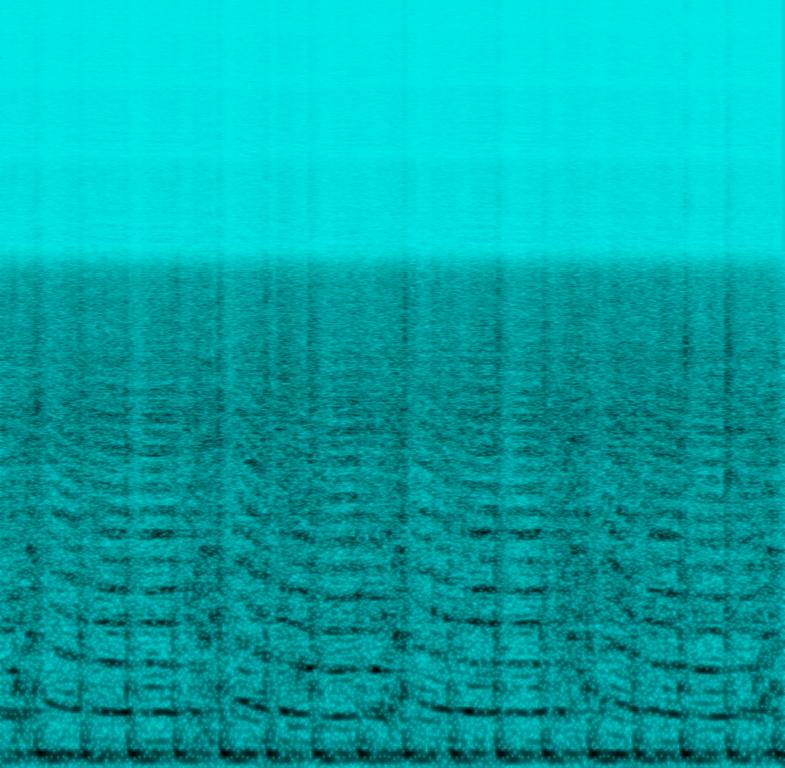
This  is Electronic Dance music. The tempo is fast with synthesiser arrangements, punchy Digital drum rhythm, electronic sounds and a recurring, catchy vocal riff with the sound of talking in the background.The music is obscure as it is an amateur recording . It is buoyant, youthful, energetic, enthusiastic, and pulsating with a dance groove.